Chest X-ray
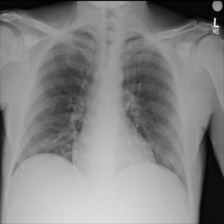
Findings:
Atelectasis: negative
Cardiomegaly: negative
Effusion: negative
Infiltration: negative
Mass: negative
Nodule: negative
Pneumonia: negative
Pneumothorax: negative
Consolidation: negative
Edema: negative
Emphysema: negative
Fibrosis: negative
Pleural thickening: negative
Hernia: negative